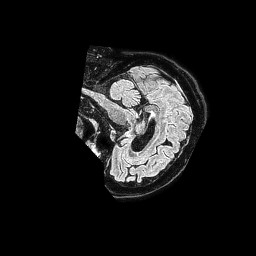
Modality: FLAIR
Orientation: sagittal
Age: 62
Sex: female
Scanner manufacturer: philips
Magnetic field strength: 1.5 T
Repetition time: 4.8 s
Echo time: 0.38 s